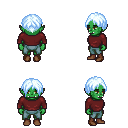
a pixel art fantasy rpg character, female body template, orc, green skin, maroon long-sleeve shirt, teal pants, white cyan parted hairstyle, brown shoes, four views (front, back, left, right), 2x2 character sprite sheet, small pixel art, hard edges, no anti-aliasing